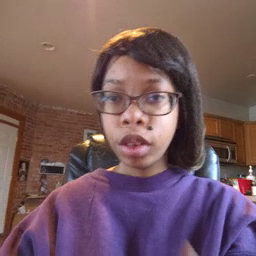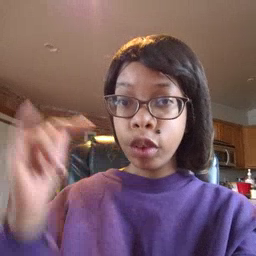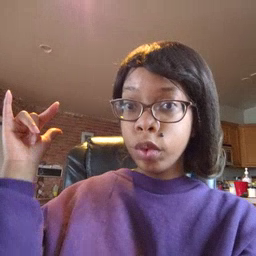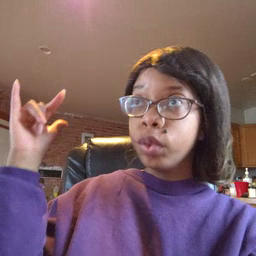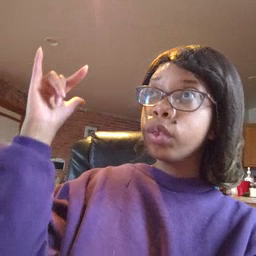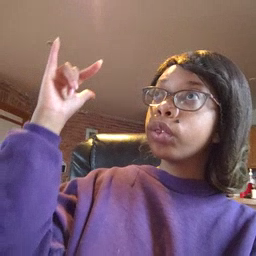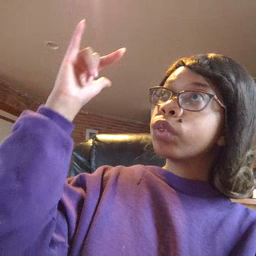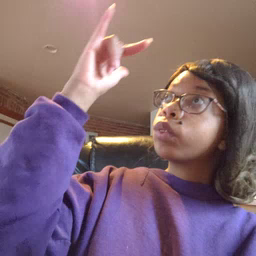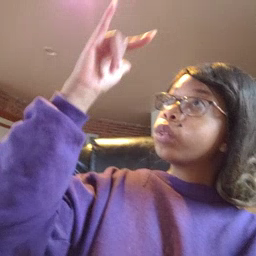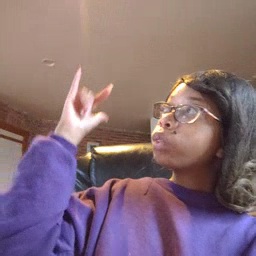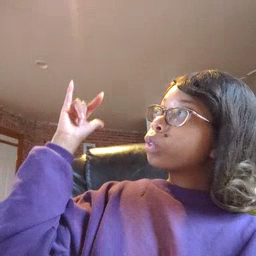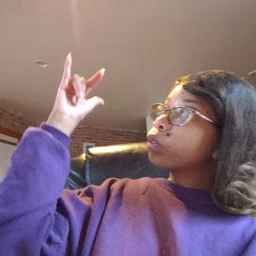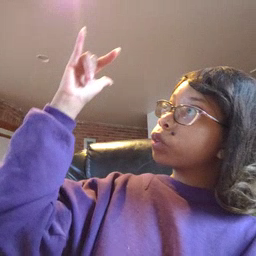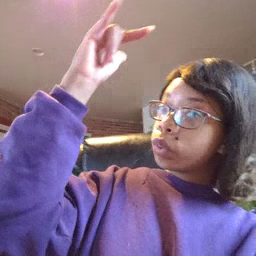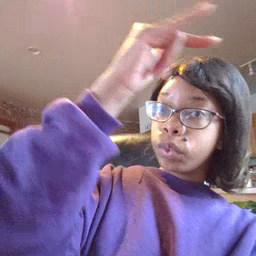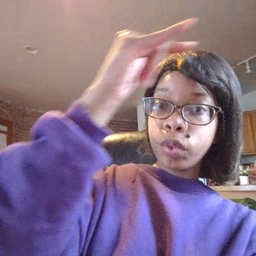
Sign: airplane